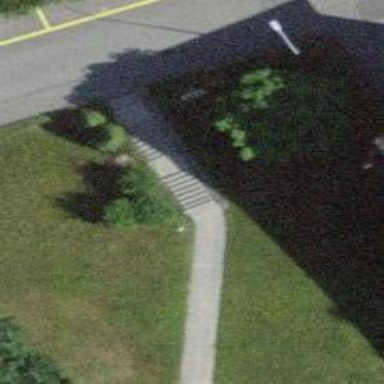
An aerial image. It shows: Set of steps on the road.